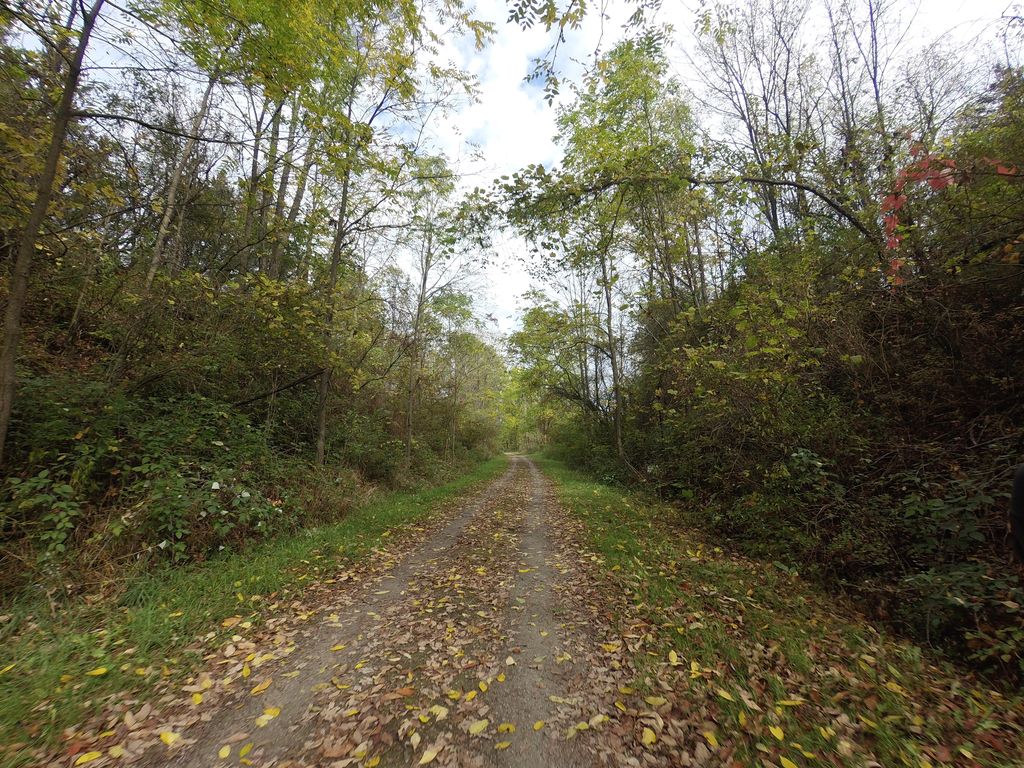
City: hamilton